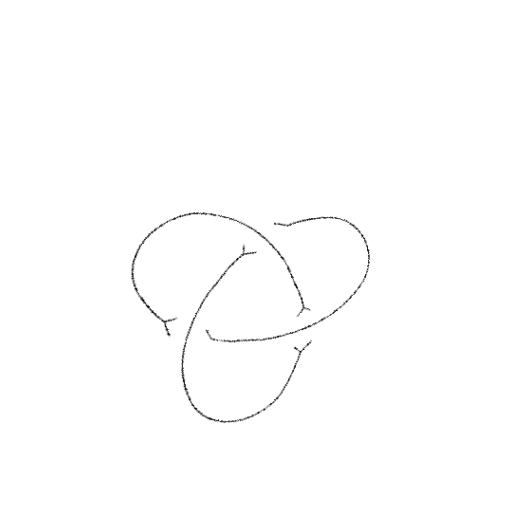
Crossing number: 3